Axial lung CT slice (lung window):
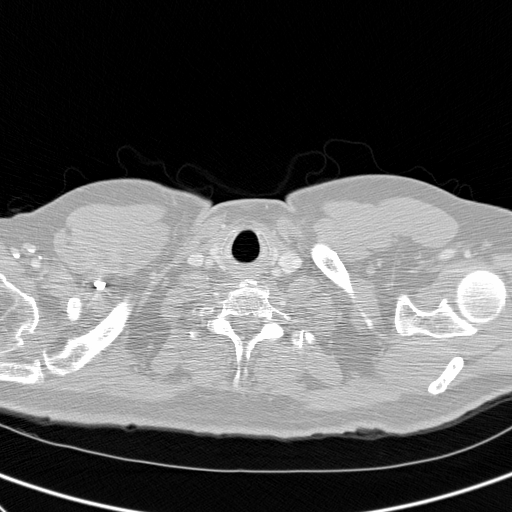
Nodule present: no